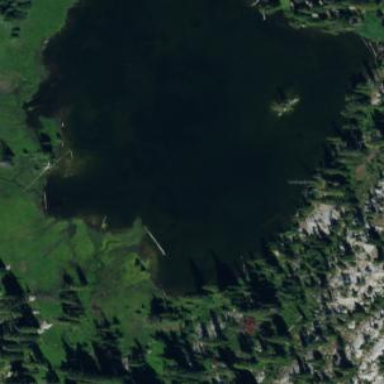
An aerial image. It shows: Beautiful lake surrounded by nature.